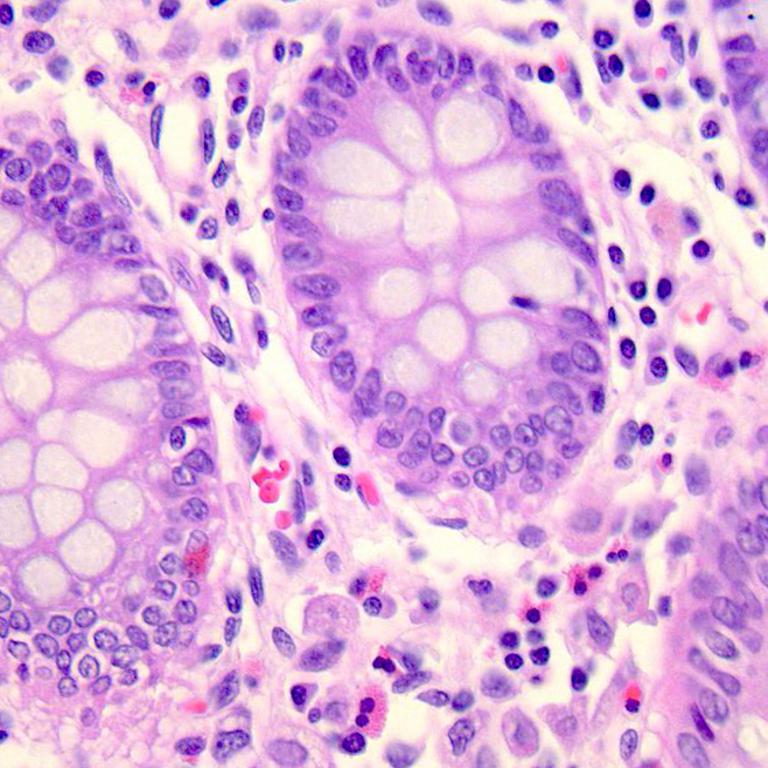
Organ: colon
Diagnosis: benign